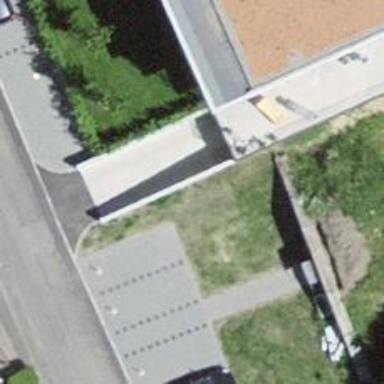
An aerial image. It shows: Parking entrance.